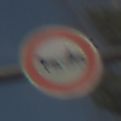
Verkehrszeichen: VerbotGespannfuhrwerke
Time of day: MorningAfternoon
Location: Outdoor (Suburban)
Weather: PartlyCloudy
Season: NotSpecified
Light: Natural